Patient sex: M
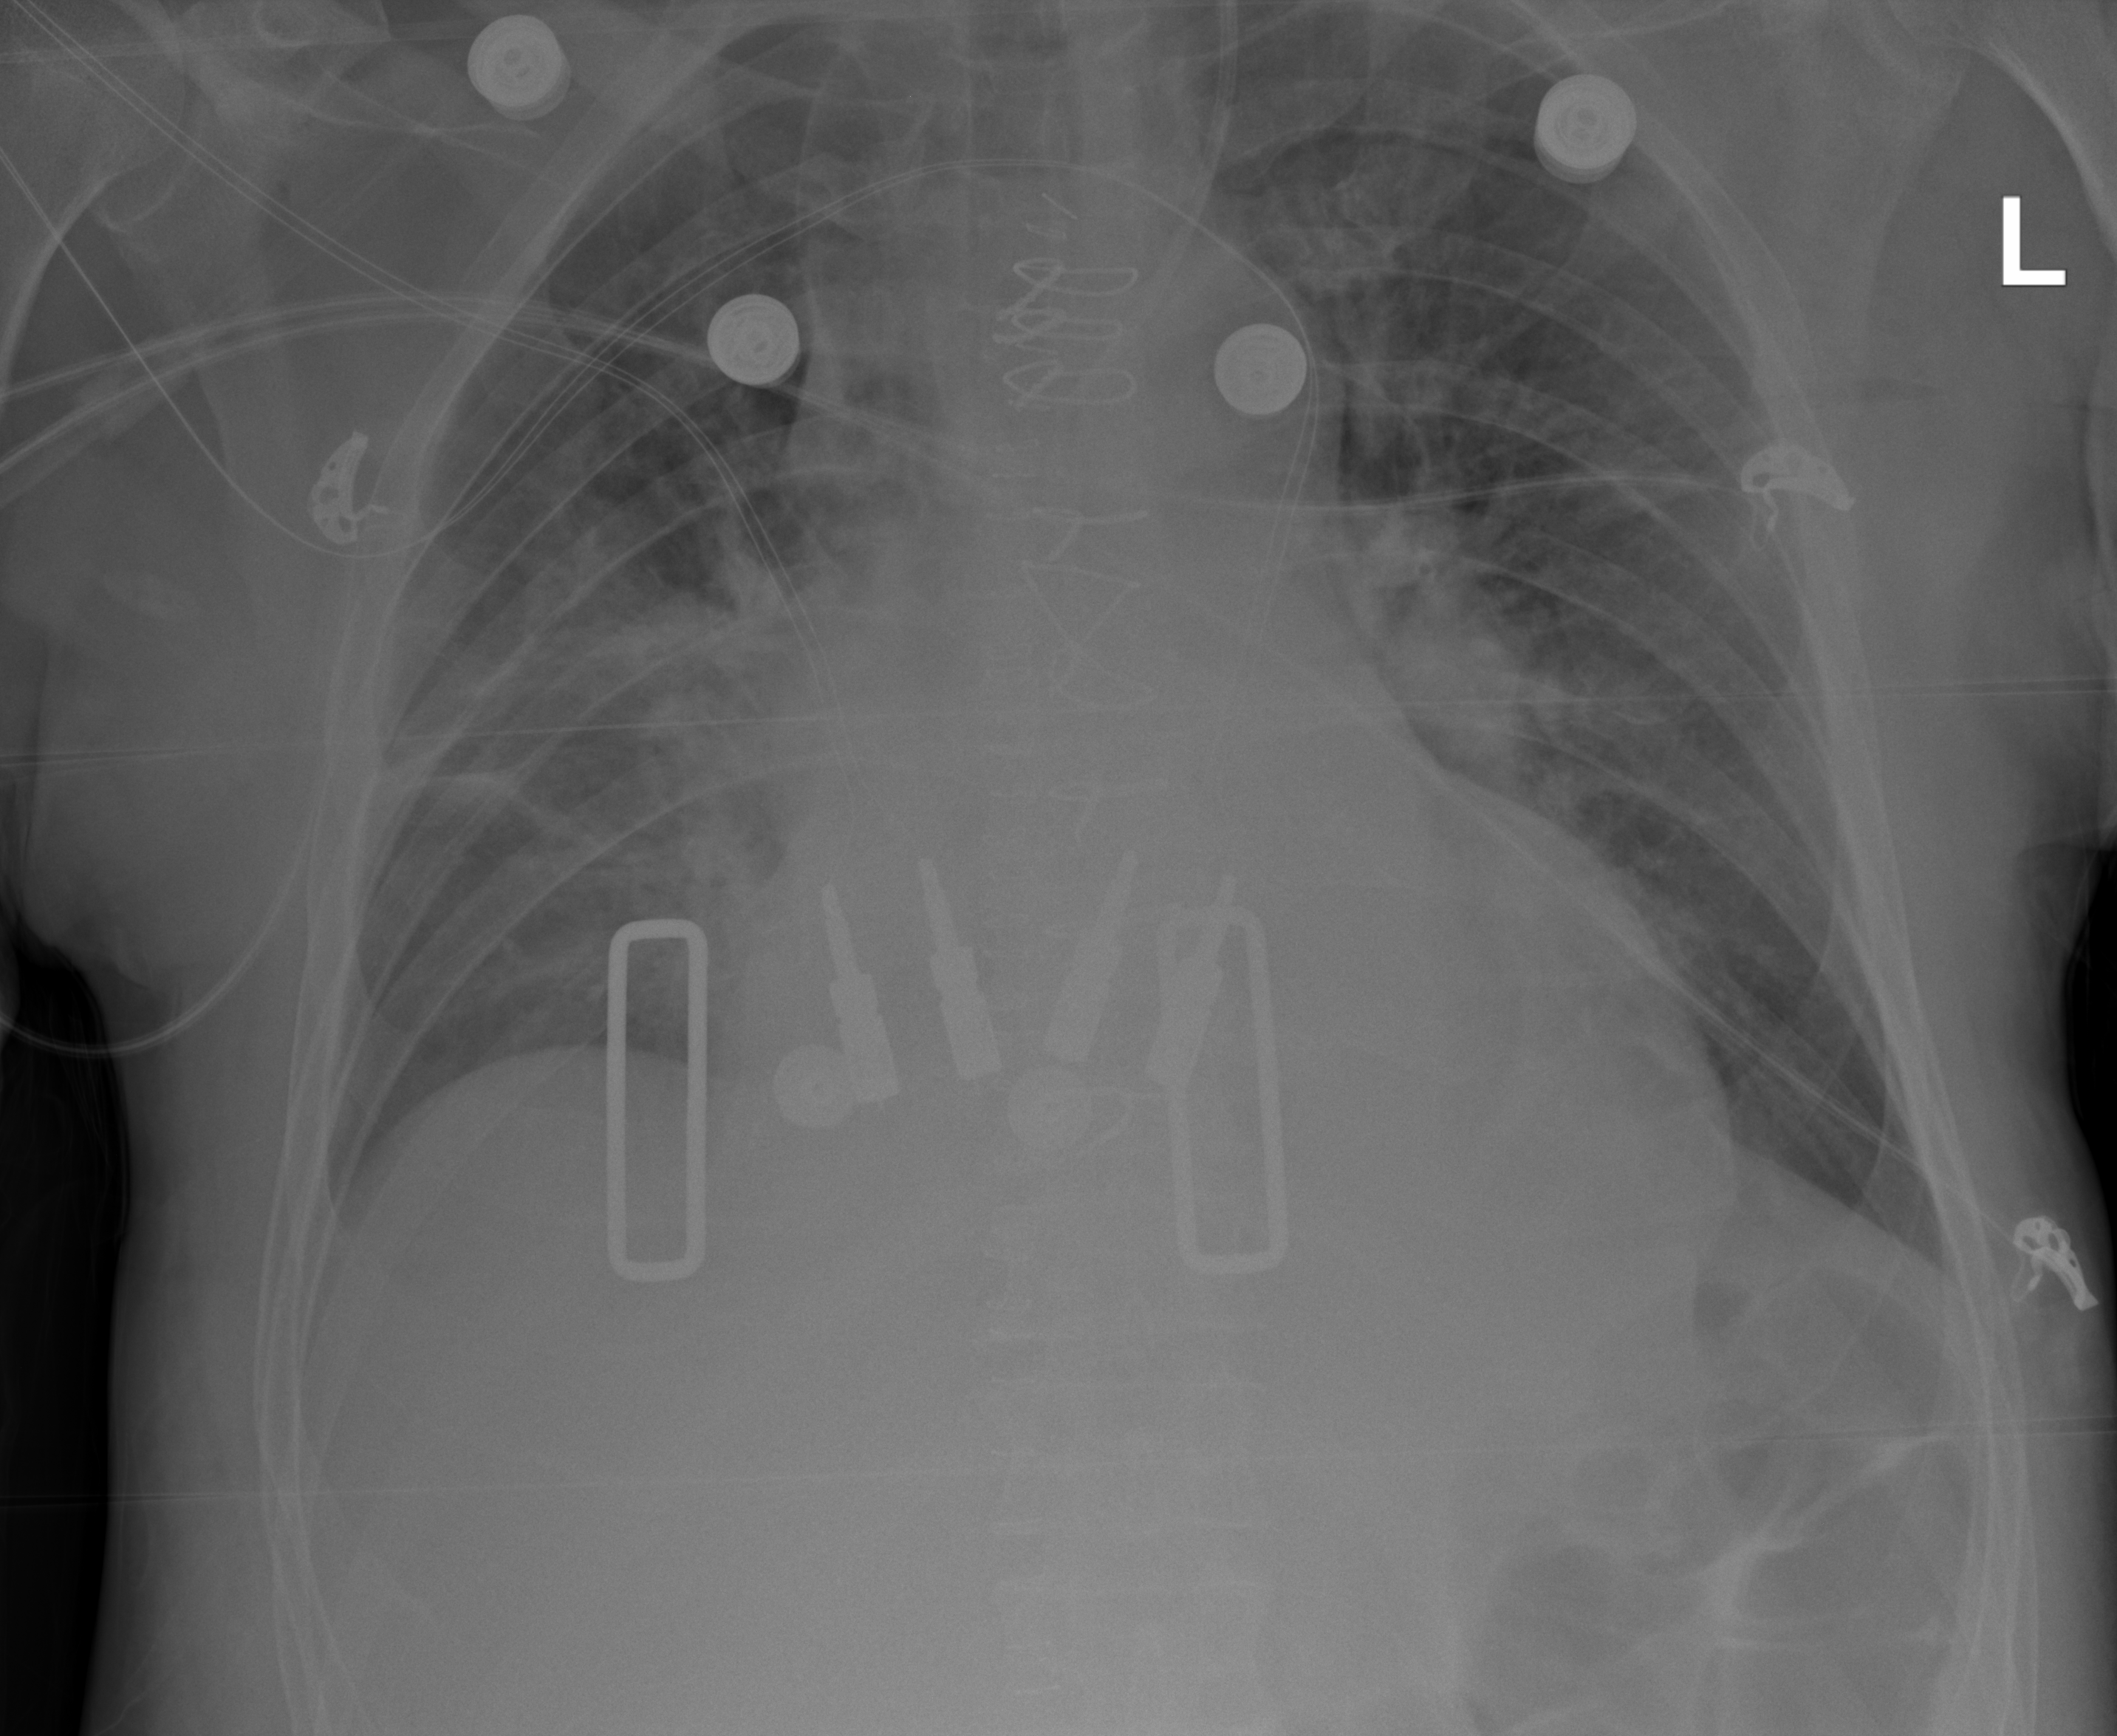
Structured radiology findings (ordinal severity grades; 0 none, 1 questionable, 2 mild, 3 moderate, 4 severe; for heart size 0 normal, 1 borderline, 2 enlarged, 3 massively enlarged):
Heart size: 2
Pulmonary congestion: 0
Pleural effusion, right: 0
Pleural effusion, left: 0
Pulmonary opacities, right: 2
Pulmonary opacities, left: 0
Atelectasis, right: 2
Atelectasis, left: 0